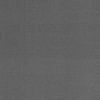
Label: dusty